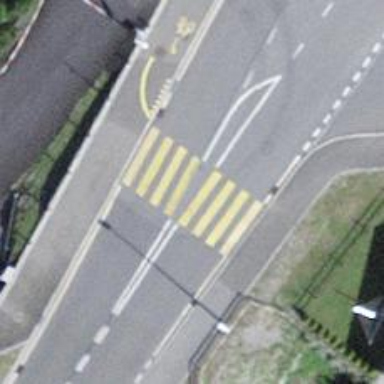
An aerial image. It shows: Marked zebra crossing on the road.